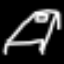
Label: bed